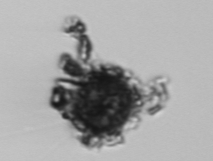
Label: Thalassiosira_TAG_external_detritus